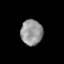
Tissue: prostate
Cell type: T cells
Senescence score: 0.7327
Nuclear area (px): 541
Mean DAPI intensity: 150.026